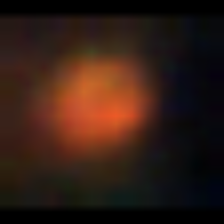
Taxon: NanoPlankton
Group: Other